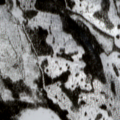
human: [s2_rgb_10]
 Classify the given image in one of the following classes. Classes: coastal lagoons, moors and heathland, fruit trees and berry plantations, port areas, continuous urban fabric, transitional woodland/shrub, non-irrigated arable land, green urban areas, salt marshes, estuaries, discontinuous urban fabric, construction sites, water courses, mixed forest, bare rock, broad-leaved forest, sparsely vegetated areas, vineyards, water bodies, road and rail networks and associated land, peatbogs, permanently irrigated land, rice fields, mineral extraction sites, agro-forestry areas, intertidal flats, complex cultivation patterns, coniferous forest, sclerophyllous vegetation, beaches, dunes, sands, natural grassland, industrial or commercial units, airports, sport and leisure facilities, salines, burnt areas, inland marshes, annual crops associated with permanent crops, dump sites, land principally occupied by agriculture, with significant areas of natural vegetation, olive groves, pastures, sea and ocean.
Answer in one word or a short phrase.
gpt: mixed forest, transitional woodland/shrub, peatbogs